Question: I have a div of an aeroplane inside parent div with 'overflow: hidden', so it looks as though the aeroplane div is flying from under an element on the page and dragging a banner with it.
See my diagram here:

The css code I have already is:
'''
#plane{
width: 195px;
background-image: url(images/plane.png);
background-repeat: no-repeat;
height: 444px;
float: left;
position: relative;
top: 0px;
left: 0px;
}
#plane-holder {
height: 569px;
width: 960px;
overflow: hidden;
z-index: 2200;
display: inherit;
}
'''
And the HTML:
'''
<!DOCTYPE html PUBLIC "-//W3C//DTD XHTML 1.0 Transitional//EN" "http://www.w3.org/TR/xhtml1/DTD/xhtml1-transitional.dtd">
<html xmlns="http://www.w3.org/1999/xhtml">
<head>
<meta http-equiv="Content-Type" content="text/html; charset=utf-8" />
<title>Netball Plane</title>
<link rel="stylesheet" type="text/css" href="http://yui.yahooapis.com/3.4.1/build/cssreset/cssreset-min.css">
<link href="style.css" rel="stylesheet" type="text/css" />
<script src="https://ajax.googleapis.com/ajax/libs/jquery/1.6.4/jquery.min.js"></script>
</head>
<body>
<div id="header"><div id="topbar"><img src="images/contact-us-bar.gif" width="960" height="45" /></div>
</div>
<div id="content"><div id="mainbody"><div id="menubar"><div id="logo"><img src="images/logo.gif" width="284" height="103" /></div>
<div class="menu">
Menu to go here
</div>
</div>
</div><div id="hero"><div id="information-that"><h1>Hello welcome to the site</h1>
<p></p><p>Some more text here.</p>
<p><img src="images/netball.png" alt="Rollover the netball for more information" width="187" height="46" border="0" /></p>
</div>
</div><div id="hero-shadow"></div><script type="text/javascript">
$(function(){
var iCounter = 1;
var iMaxCounter = 4;
$( '#plane' ).animate({
top: "-=450px",
left: "+=857px"
}, 30000, function(){
}
);
$('.slideshow').cycle({
fx: 'fade', // choose your transition type, ex: fade, scrollUp, shuffle, etc...
after:onAfter
});
});
</script>
<div id="plane-holder"><div id="plane"></div>
</div><div id="base-content"><div id="footer"></div>
</body>
</html>
'''
but this is displaying as a block pushing the other elements below these divs down the page.
Do you know of a way to fix this so the plane and it's containing div is floating above my site? I've tried setting the z-index, but that doesn't seem to work.
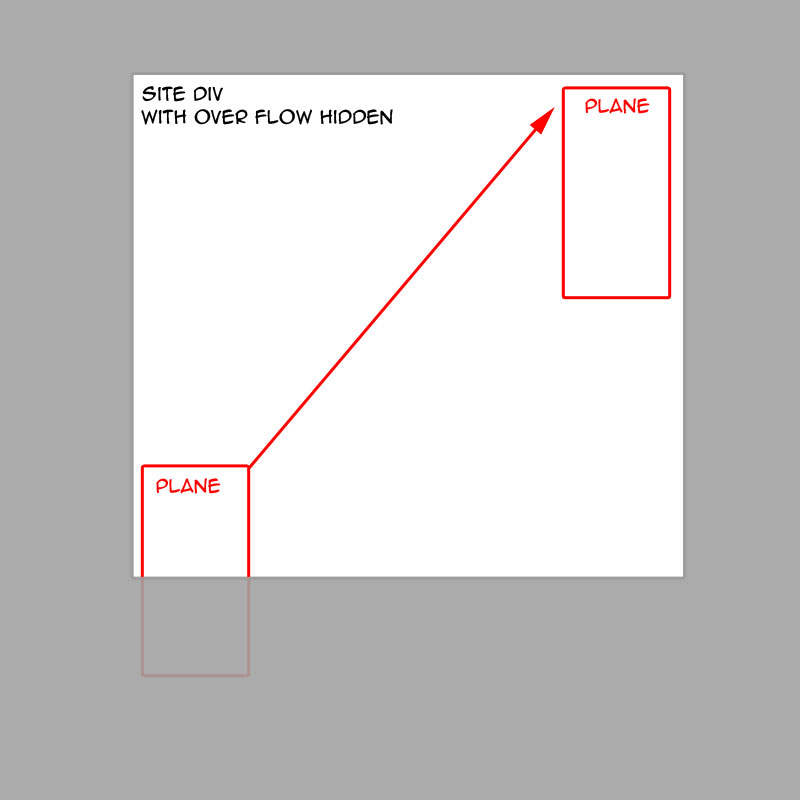
Answer: probably you should use position 'relative+absolute' setting 'position: relative' on the 'container' and 'absolute' (with a defined z-index) for the '#plane'
place the '#plane' with 'top/left/right/bottom' properties
- 'bottom : -<somepixels>, left : 0'- 'top : 0, right : 0'
Doing so other elements won't be affected by the presence of the plane, staying where you placed them
Use also 'pointer-events: none' if you want to allow 'click/hover' events behind the plane: see <URL>